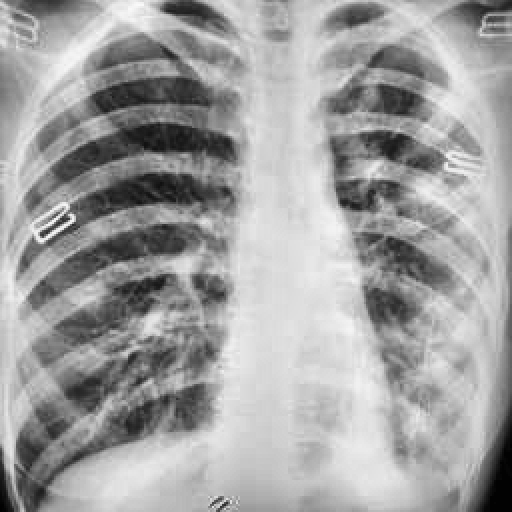
Finding: TUBERCULOSIS